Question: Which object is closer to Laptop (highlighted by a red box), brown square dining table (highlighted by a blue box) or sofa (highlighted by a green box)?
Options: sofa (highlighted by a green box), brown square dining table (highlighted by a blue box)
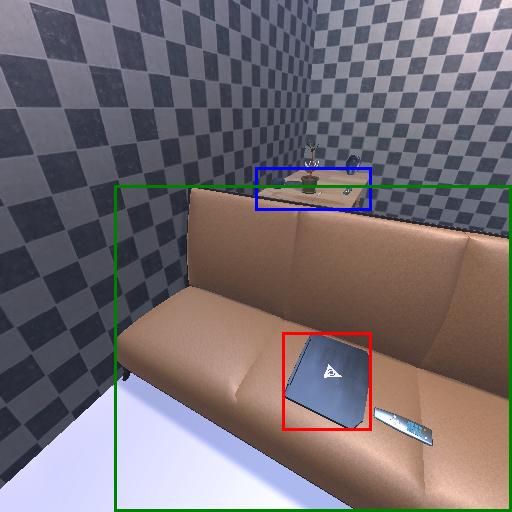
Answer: sofa (highlighted by a green box)